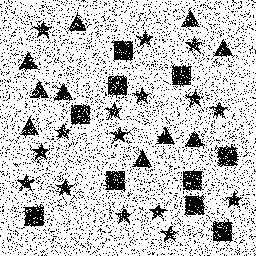
Squares: 10
Triangles: 10
Stars: 16
Total shapes: 36